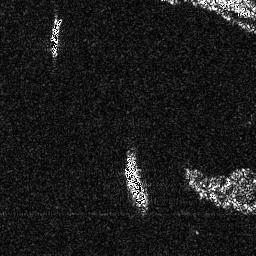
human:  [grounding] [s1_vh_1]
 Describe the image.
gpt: In the satellite image, there is  <ref>1 small ship </ref> <box>[[19, 5, 23, 22, 0]]</box> located at top left,  <ref>1 medium ship </ref> <box>[[46, 61, 57, 81, 0]]</box> located at bottom.